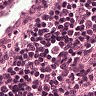
Metastatic tissue present: no